Question: I pulled file database from device (DDMS) and I don't know how to show it like row and column.
Anyone have idea, tell me please.
like this

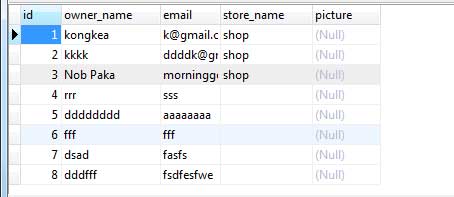
Answer: If you just want to browse the database file. You can use <URL>